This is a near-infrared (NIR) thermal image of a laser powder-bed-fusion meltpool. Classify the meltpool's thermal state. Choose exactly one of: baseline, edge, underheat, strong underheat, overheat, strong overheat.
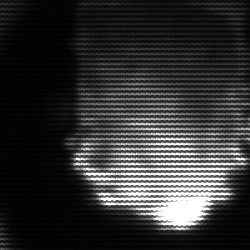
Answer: baseline